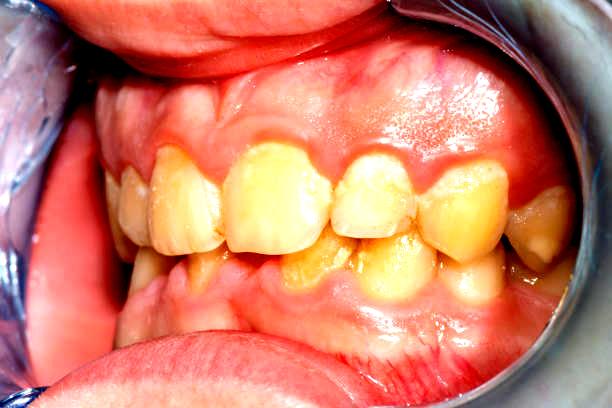
Condition: Calculus